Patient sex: F
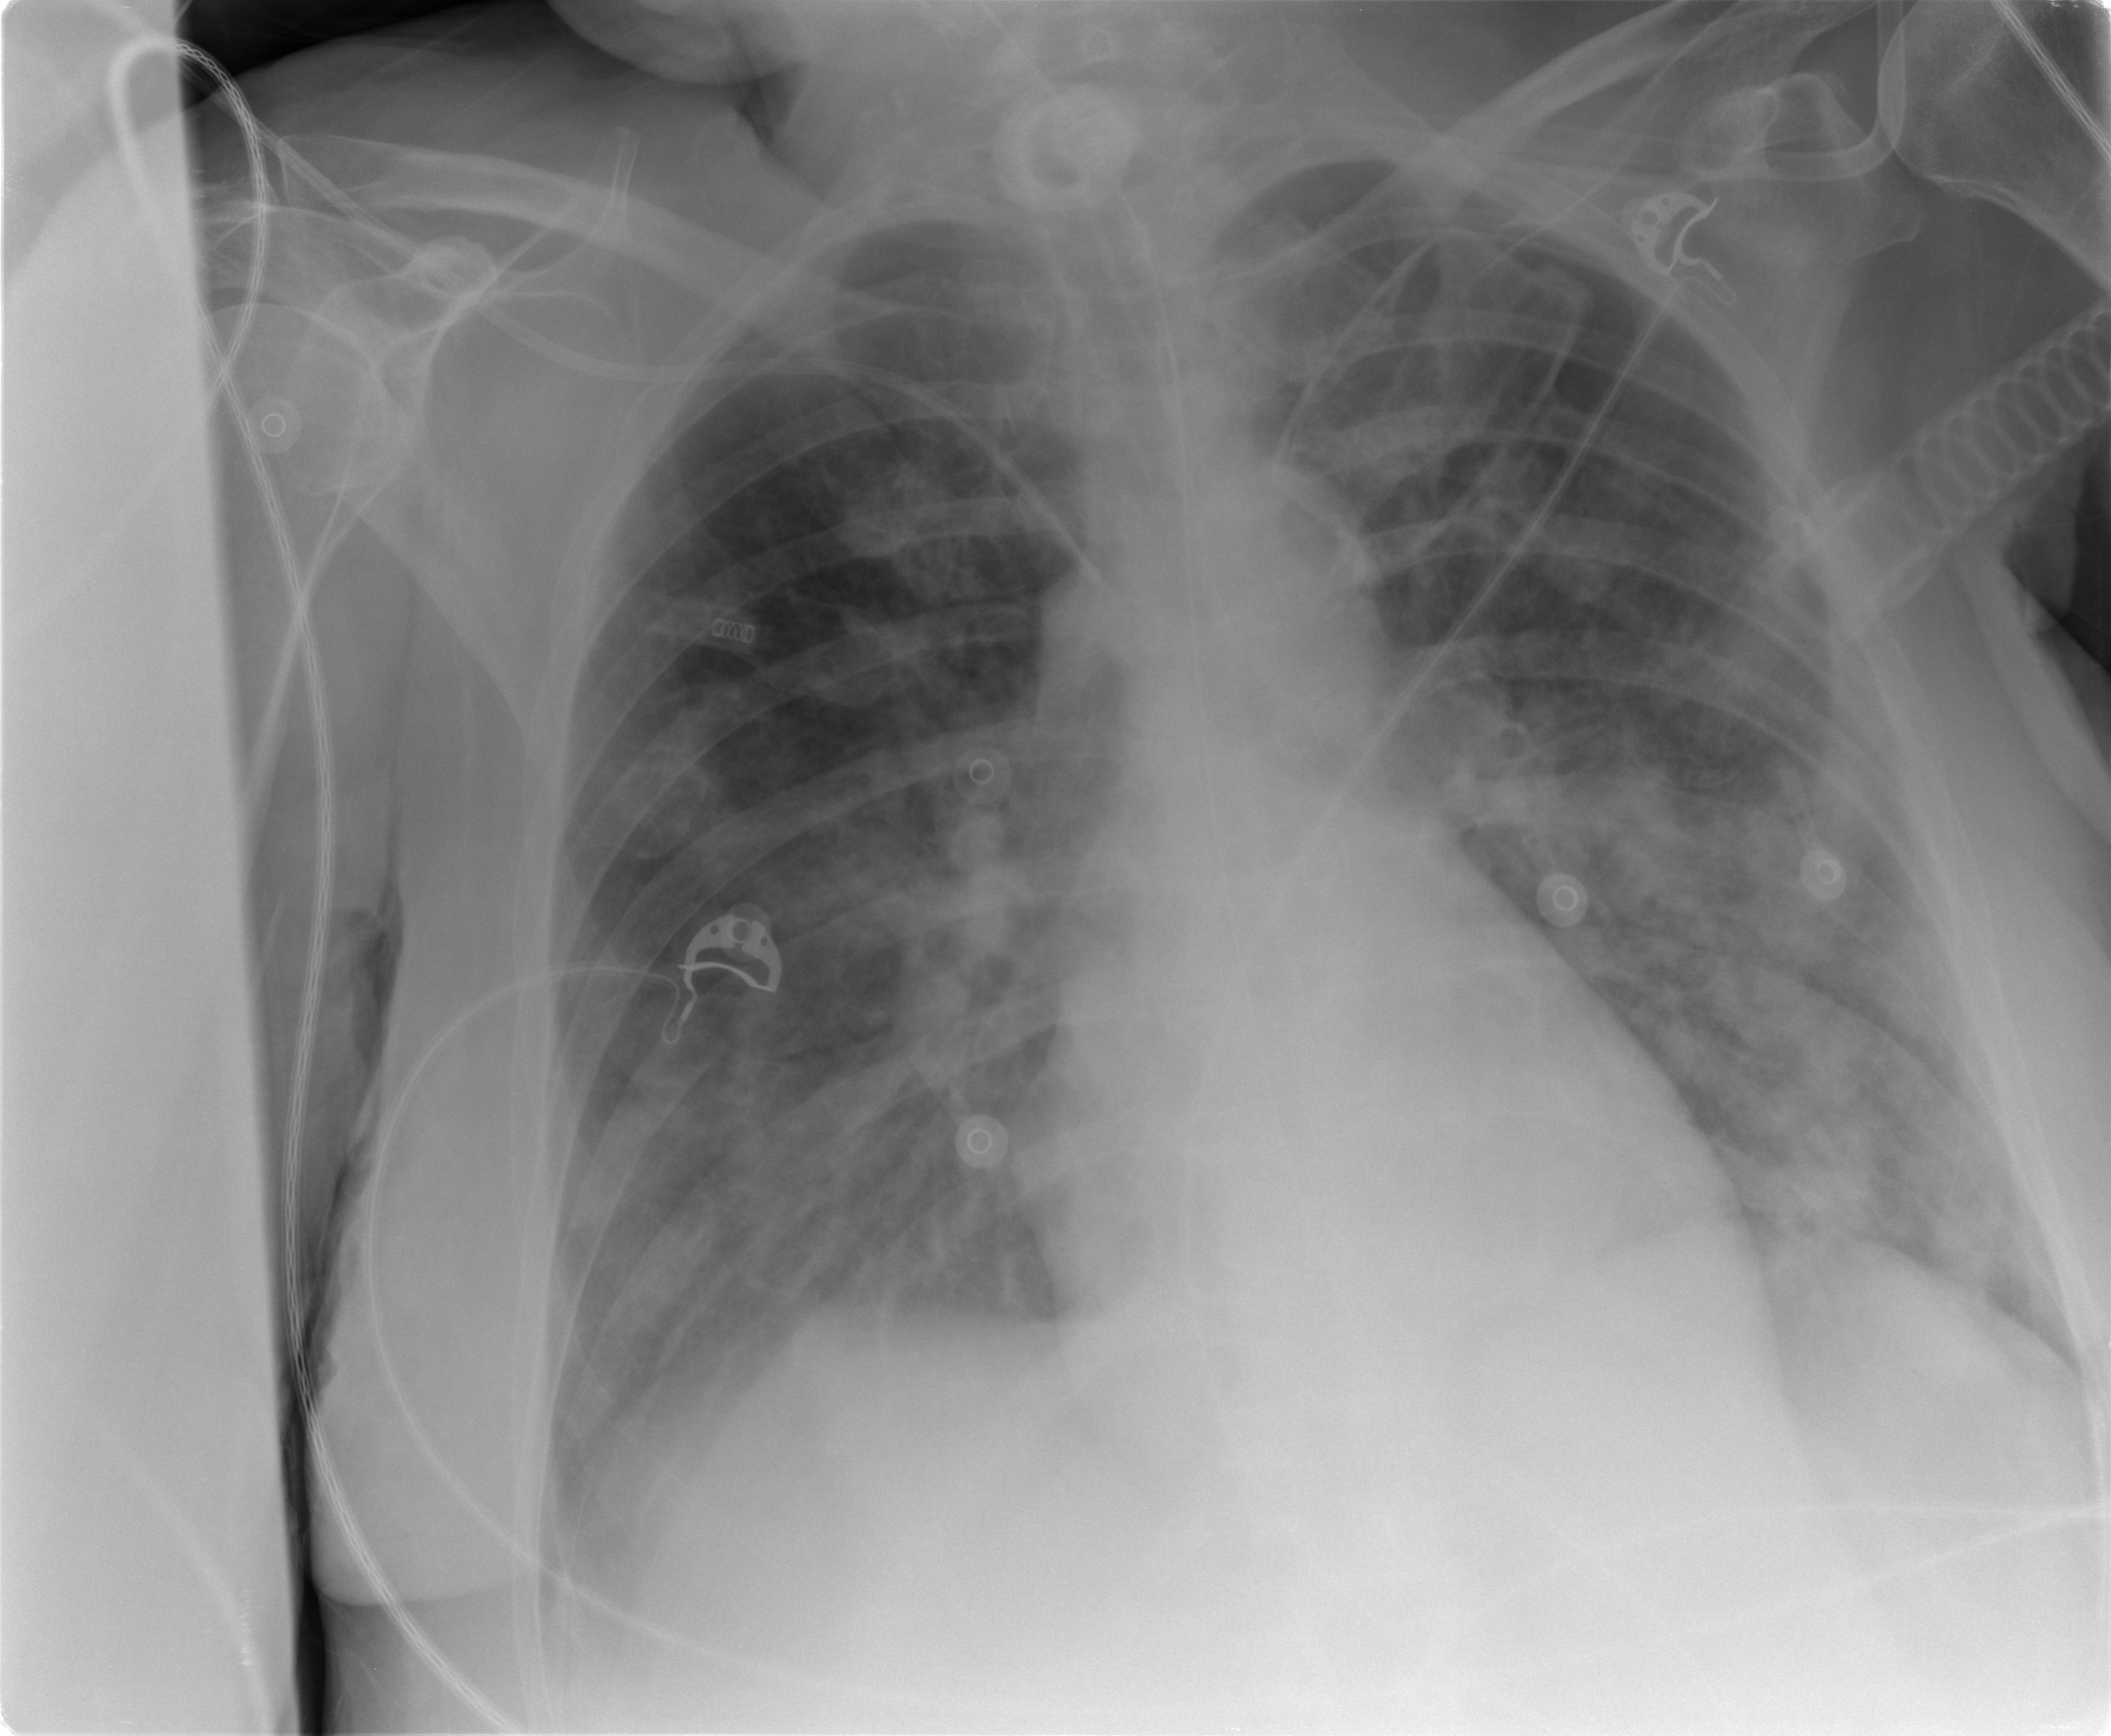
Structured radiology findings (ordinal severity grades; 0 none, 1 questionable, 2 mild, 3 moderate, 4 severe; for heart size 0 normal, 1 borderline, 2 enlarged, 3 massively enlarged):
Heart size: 0
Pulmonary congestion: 3
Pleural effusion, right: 2
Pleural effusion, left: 2
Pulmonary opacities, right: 3
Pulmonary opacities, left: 3
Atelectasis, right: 2
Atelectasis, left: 2